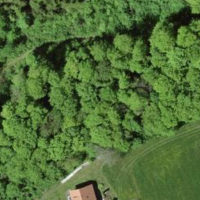
EUNIS habitat code: 41
Species observed at this site:
Fagus sylvatica